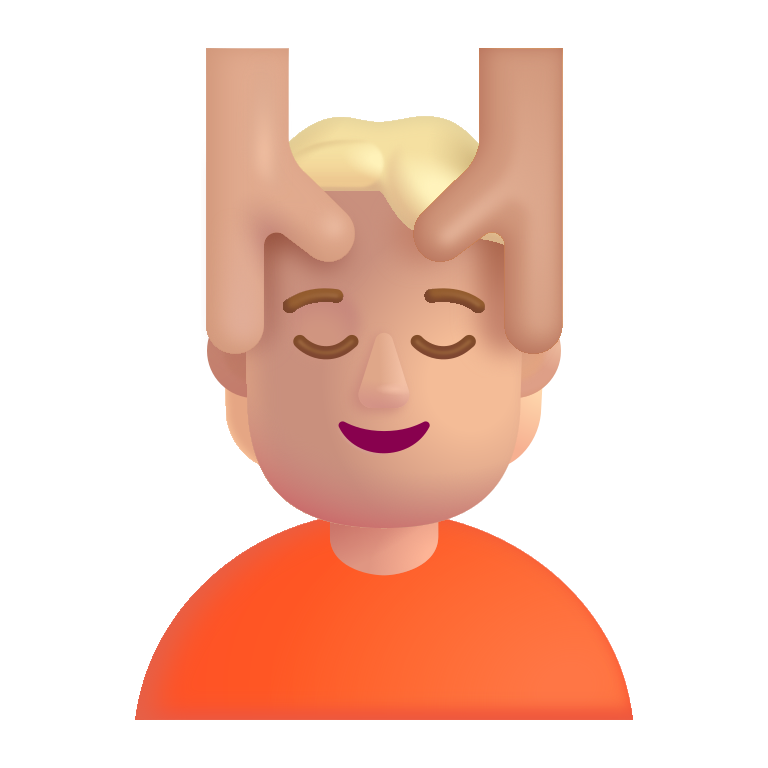
person getting massage color  light